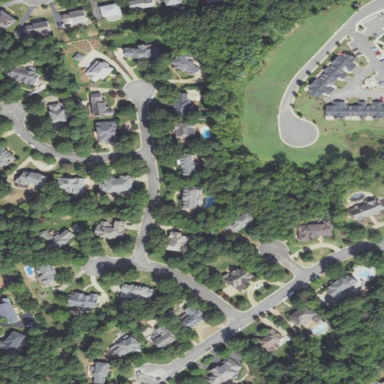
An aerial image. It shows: Residential neighbourhood.